Question: My application name has 15 characters. But in apps list of android device does not shows the full name. So I want to set 'marquee' for my 'lable' in android 'manifest'. But I dont know how even I didn't know wheather it is possible or not.
I was googling it near 4 hours but the solution is only for title of each activity and not for application name.
sample image for reference:

This is sample image taken from google. I could not take screenshot of my device.
Note the red marked name. I want this name to be scroll. If it is possible means please help me friends.
Thanks in advance.
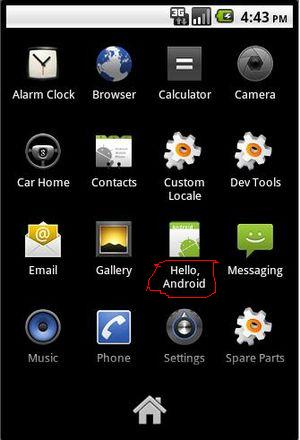
Answer: You are not able to make the name scroll on the user's device, as this is (probably) a launcher feature. Unless the user's launcher is able to scroll long app names, it's not going to scroll. This is not something you can control through your app.